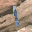
Label: 1